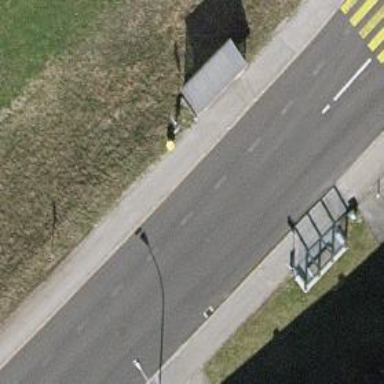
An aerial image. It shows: Post box.